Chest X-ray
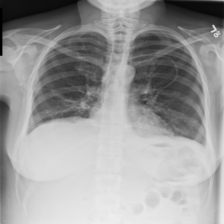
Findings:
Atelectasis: negative
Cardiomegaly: negative
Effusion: positive
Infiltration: negative
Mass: negative
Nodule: negative
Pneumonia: negative
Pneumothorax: negative
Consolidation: negative
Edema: negative
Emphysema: negative
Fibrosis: negative
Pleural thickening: negative
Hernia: negative